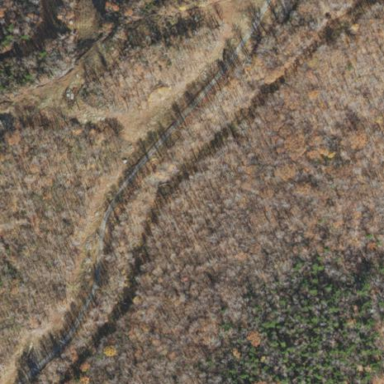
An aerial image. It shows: Advanced downhill ski slope in needle-leaved woodland.